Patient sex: M
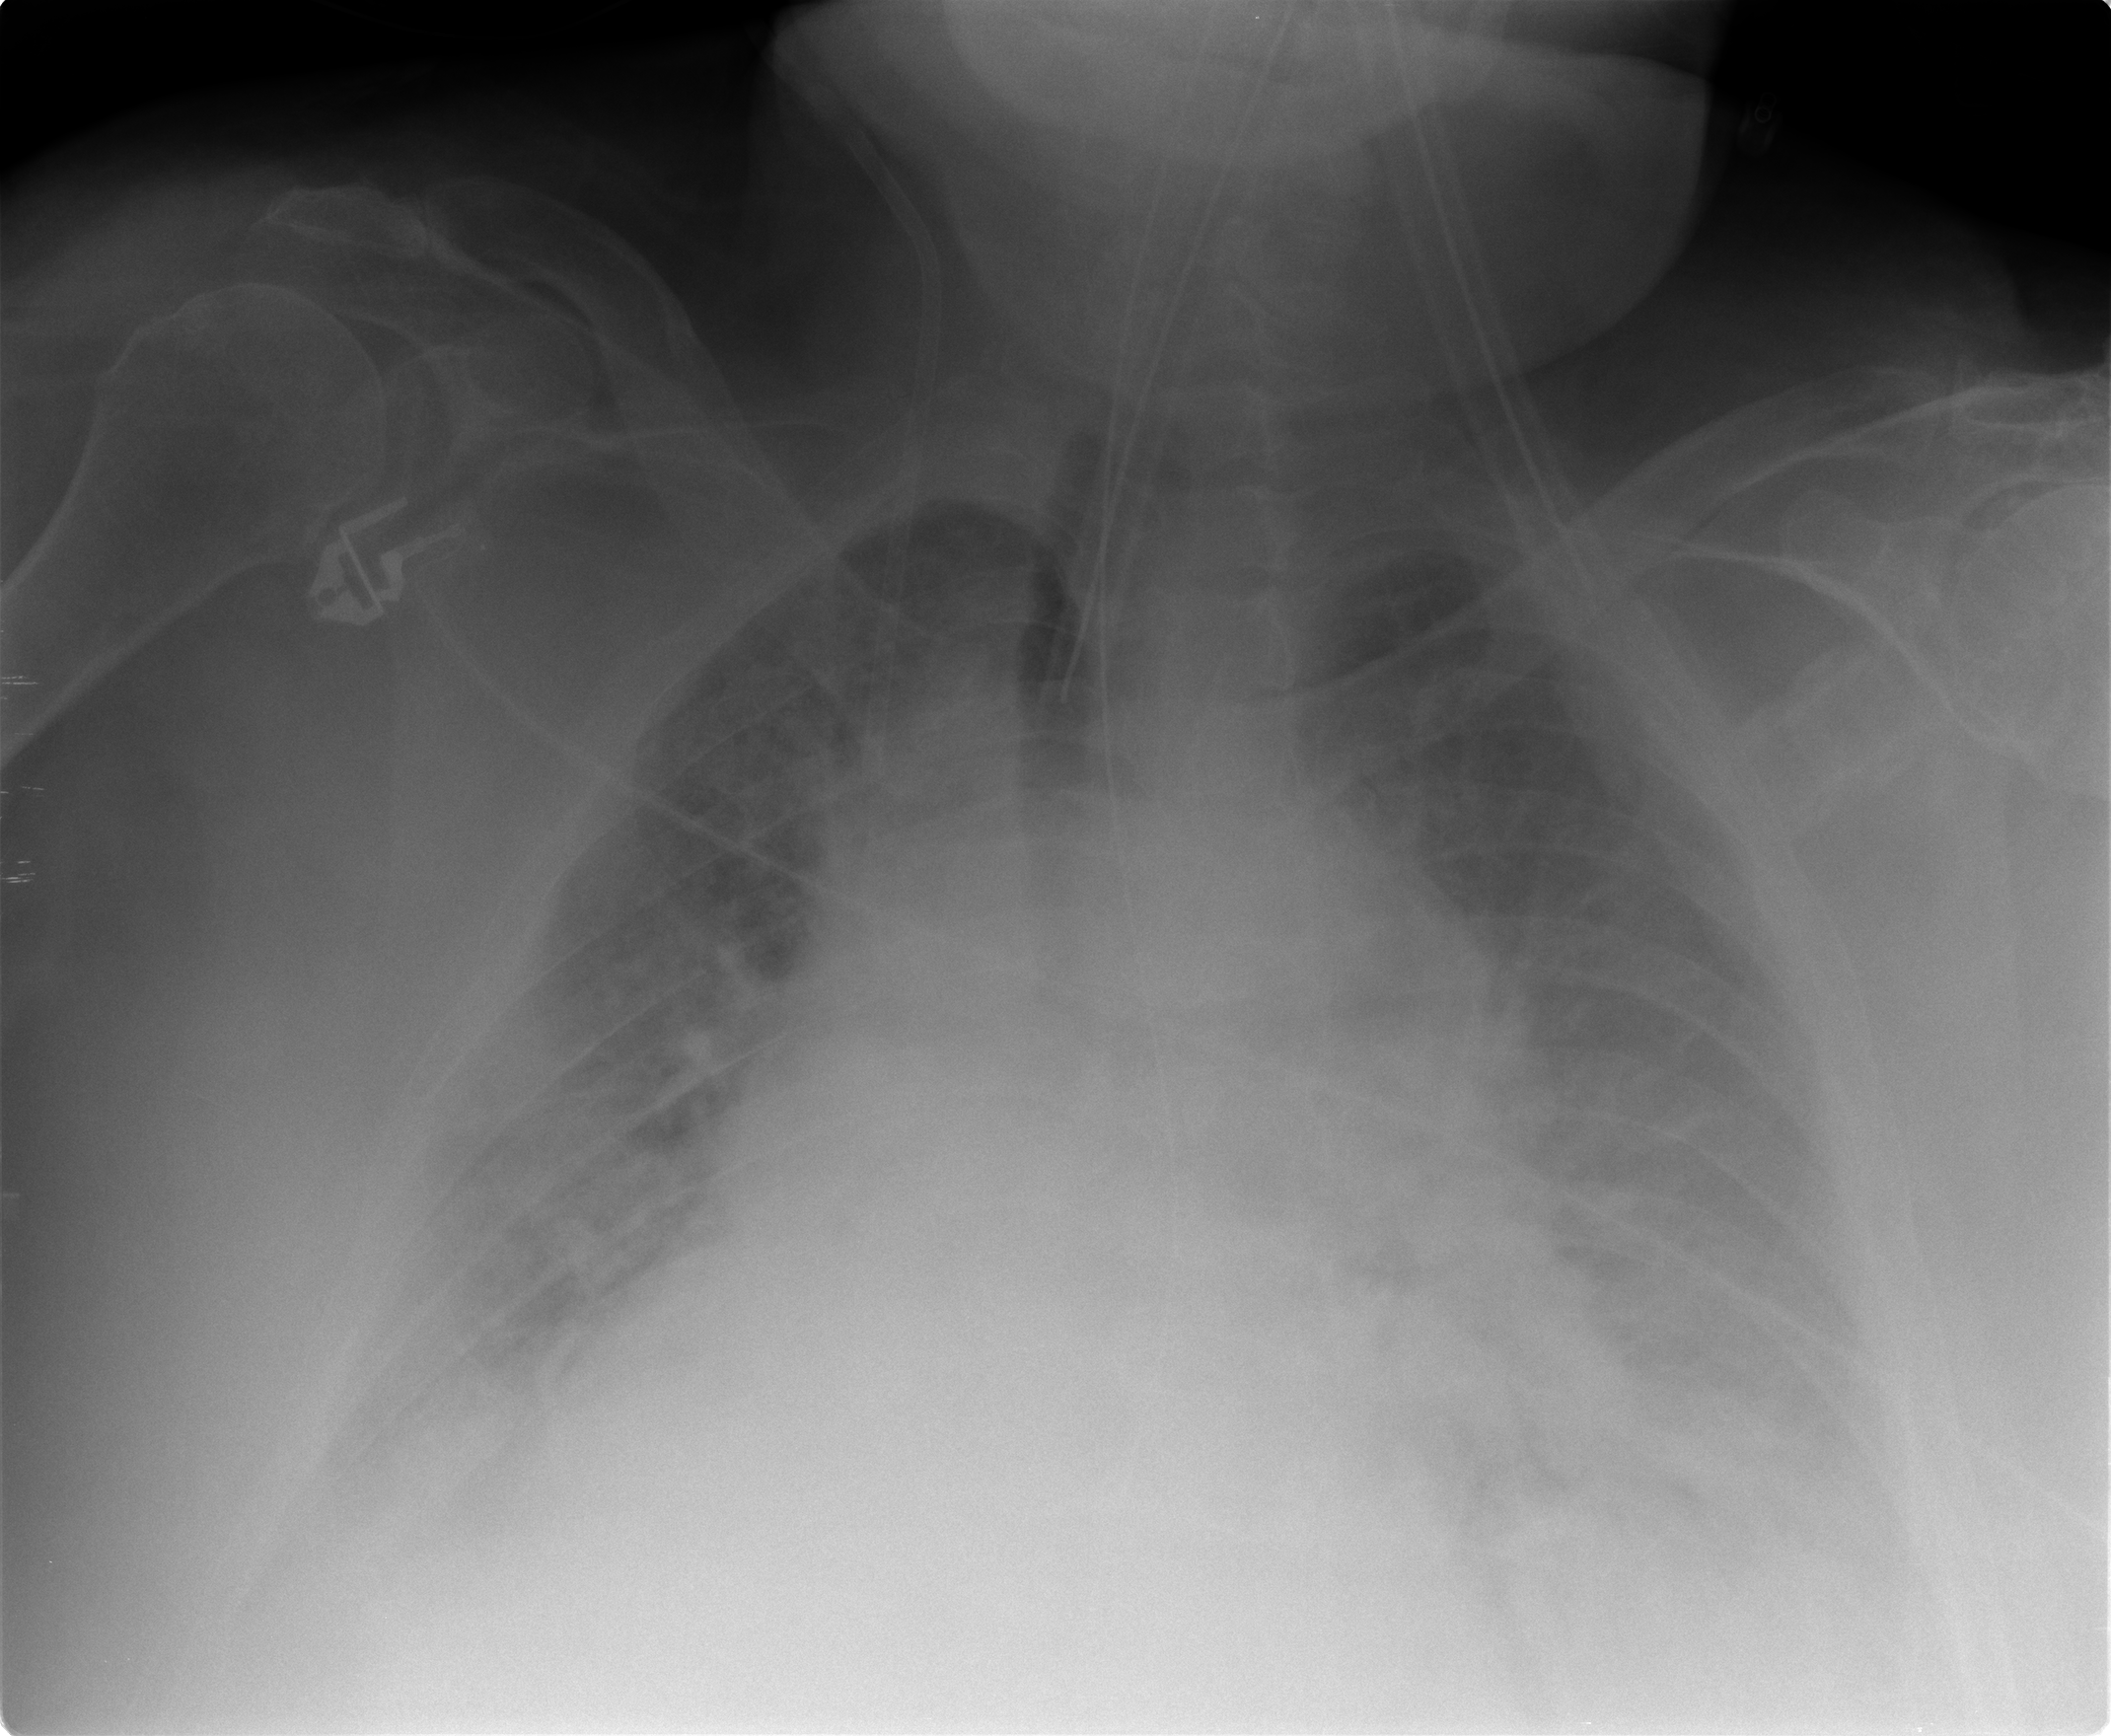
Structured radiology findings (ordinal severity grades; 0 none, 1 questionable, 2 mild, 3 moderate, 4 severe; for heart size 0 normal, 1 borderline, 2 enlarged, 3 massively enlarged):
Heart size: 2
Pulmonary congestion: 2
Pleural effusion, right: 3
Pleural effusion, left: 3
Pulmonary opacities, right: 2
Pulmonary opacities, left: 3
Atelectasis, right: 3
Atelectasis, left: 3